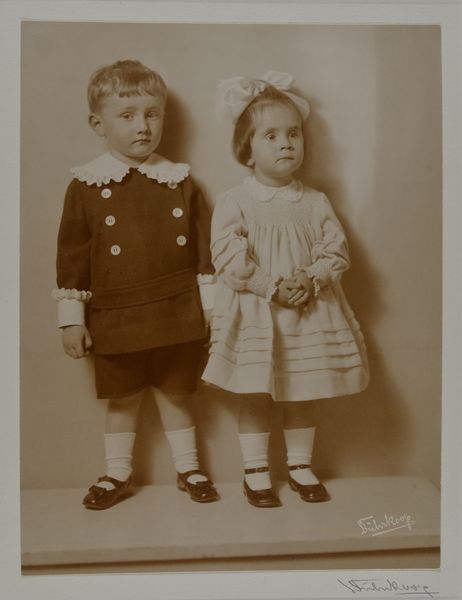
Titel: Renate Scholz mit unbekanntem Jungen
Künstler: Minya Diez-Dührkoop
Standort: Hamburg
Institution: Museum für Kunst und Gewerbe Hamburg
Schlagwörter: silber, junge, foto, fotografie, photographie, doppelbildnis, doppelportrait, photo, lichtbild, silbergelatine, brom, bildwerke, angewandte und bildende kunst, hessische systematik, mädchen, silbergelatinepapier, bromsilbergelatinepapier, entwicklungspapier, gelatinepapier, schwarzweißpositivverfahren, silbersalzverfahren, schwarzweißfotografie, porträtfotografie, porträtphotographie, doppelporträt